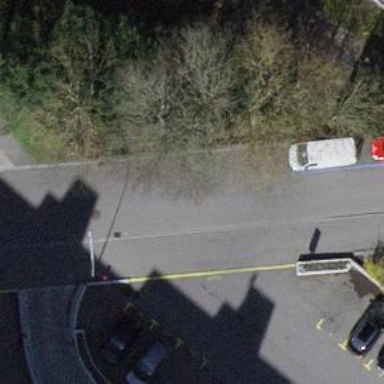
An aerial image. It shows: Asphalt sidewalk.